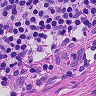
Metastatic tissue present: no